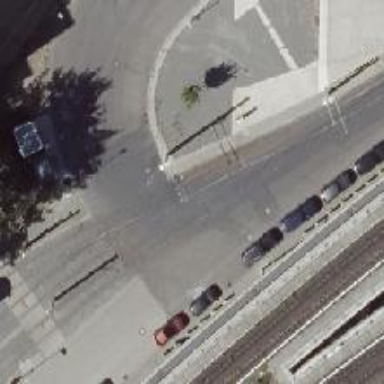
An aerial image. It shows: Tram railway siding with electrified contact line.